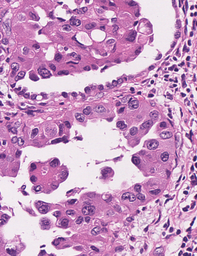
Tumor epithelial tissue: yes
Tumor-associated stroma tissue: yes
Normal tissue: no